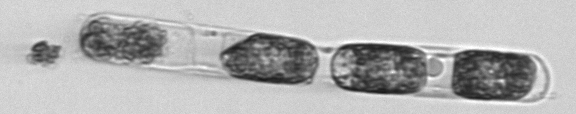
Label: Hemiaulus